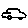
Label: car